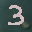
Label: 3